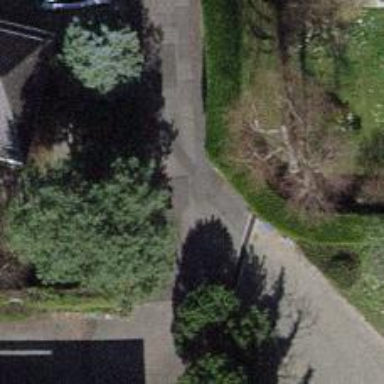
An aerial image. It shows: Alleyway designated as service road.